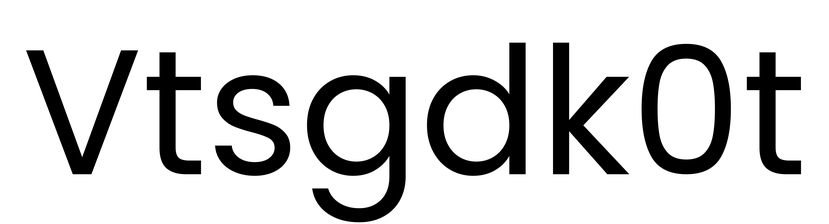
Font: Poppins-Regular